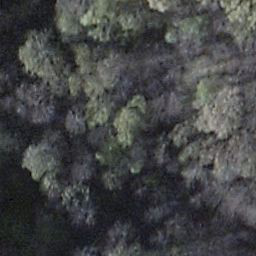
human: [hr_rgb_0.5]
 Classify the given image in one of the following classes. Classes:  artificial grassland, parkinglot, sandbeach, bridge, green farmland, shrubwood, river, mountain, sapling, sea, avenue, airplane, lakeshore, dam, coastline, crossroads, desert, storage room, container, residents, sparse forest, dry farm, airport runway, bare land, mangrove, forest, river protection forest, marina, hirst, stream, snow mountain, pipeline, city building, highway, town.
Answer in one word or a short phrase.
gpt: shrubwood